Question: I am getting the following message in Visual Studio 2008:
> The line endings in the following file
are not consistent. Do you want to
normalize the line endings?
I don't understand what that means. Should I be clicking yes or no?

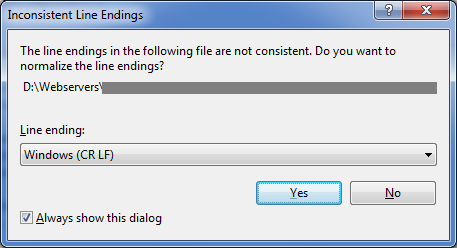
Answer: The correct answer is almost always "Yes" and "Windows (CR LF)". The reason is that line endings in source files should almost always be consistent within the file and source files on Windows should generally have CR LF endings. There are exceptions but if if they applied to you, you would probably know about them. The warning is a good one because it informs you that somehow the file got into this inconsistent state and because it gives you a choice for how to handle the situation.